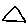
Label: triangle